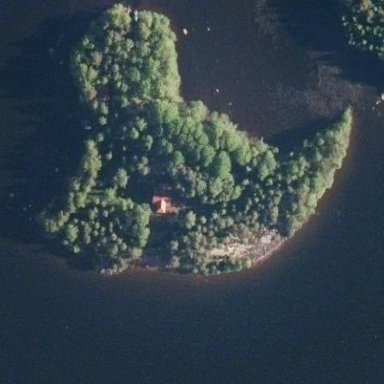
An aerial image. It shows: Islet covered with forest.